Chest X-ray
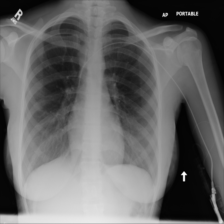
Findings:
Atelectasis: negative
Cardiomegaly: negative
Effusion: negative
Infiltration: negative
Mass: negative
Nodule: negative
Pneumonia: negative
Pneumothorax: negative
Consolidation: negative
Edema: negative
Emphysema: negative
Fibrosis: negative
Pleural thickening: negative
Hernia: negative